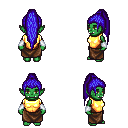
a pixel art fantasy rpg character, female body template, orc, green skin, gold chest armor, robe skirt, blue extra-long topknot hairstyle, white cloth bracers, four views (front, back, left, right), 2x2 character sprite sheet, small pixel art, hard edges, no anti-aliasing